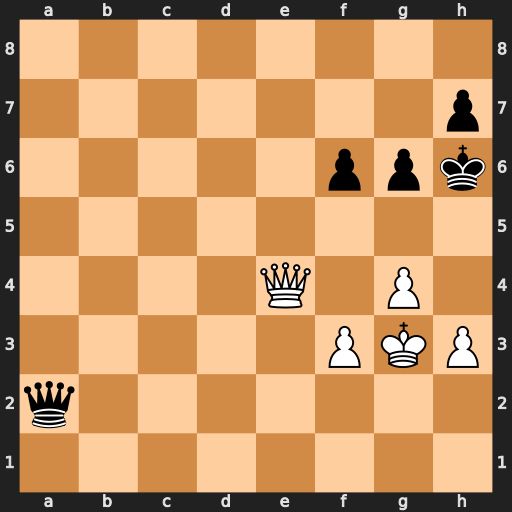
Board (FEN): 8/7p/5ppk/8/4Q1P1/5PKP/q7/8
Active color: w
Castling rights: -
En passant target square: -
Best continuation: Qe7 Qa8 f4 Qb8 Kh4 Qb4 Qxb4